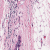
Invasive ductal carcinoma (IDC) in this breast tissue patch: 0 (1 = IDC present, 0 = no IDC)